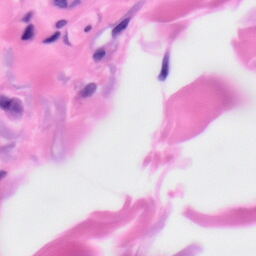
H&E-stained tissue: Skin